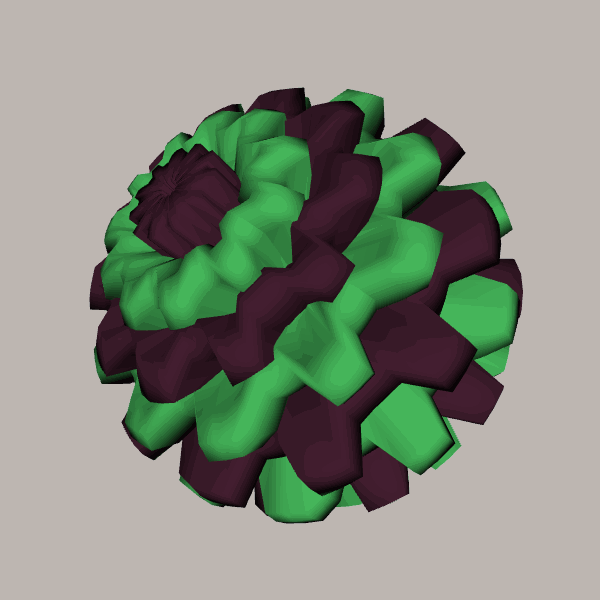
Background: light